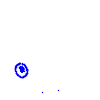
Particle: kaon